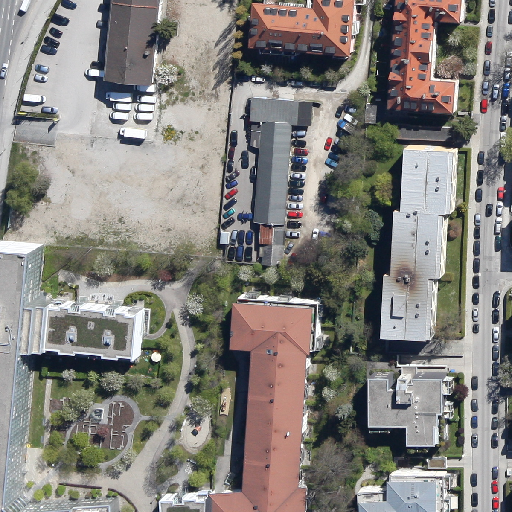
Referring expression: van